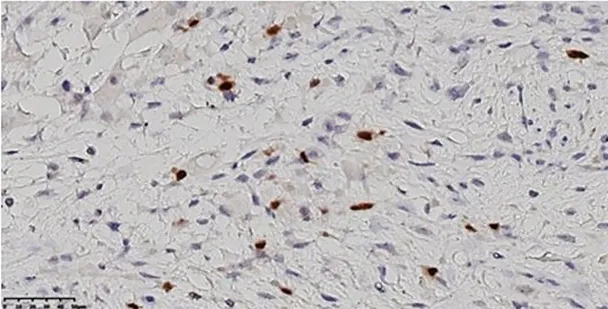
Representative histologic images of rhabdomyosarcoma. (C) Myogenin (focal +) by immunohistochemistry.
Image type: pathology (immunostaining)